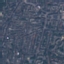
Land use / land cover: Residential